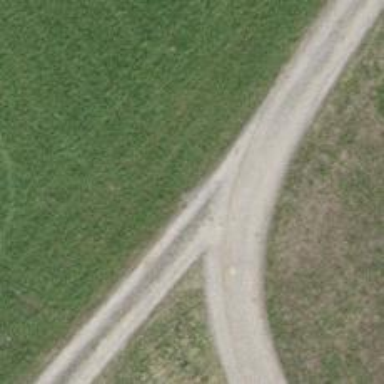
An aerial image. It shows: Gravel track.